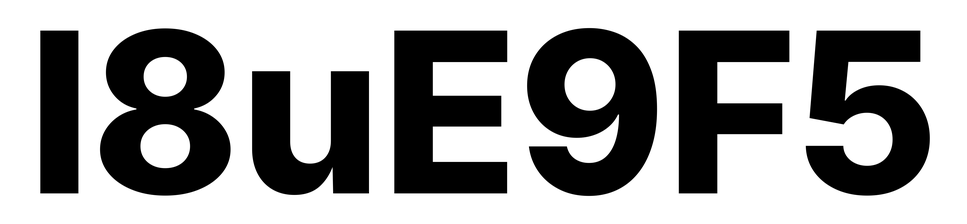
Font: Inter_ExtraBold